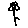
Label: flower